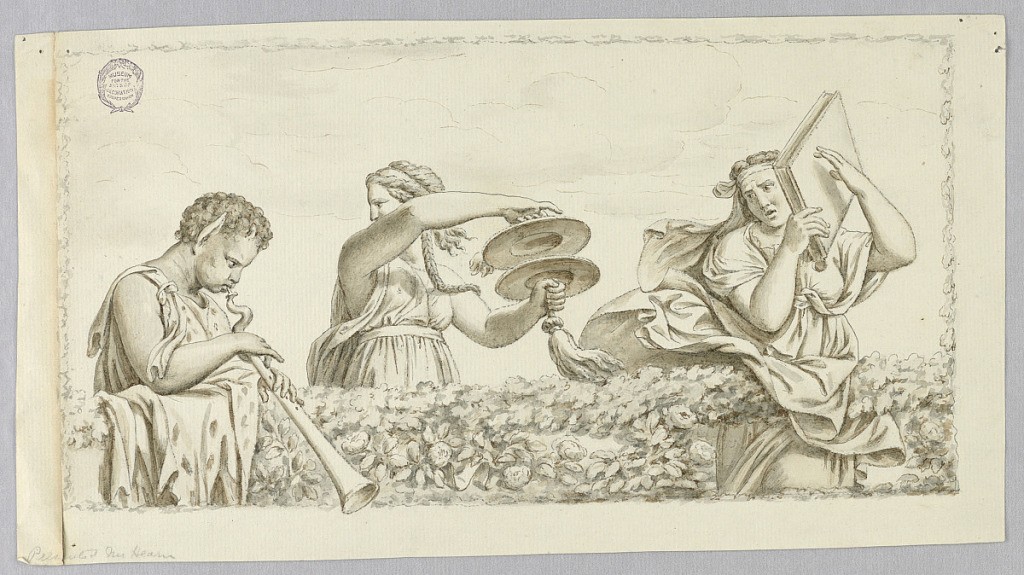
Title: A Satyr Boy Playing Flute, A Girl with Cymbols, a Woman with a Book
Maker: Johann August Nahl The Younger, German, 1752 - 1825
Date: ca. 1781
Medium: Black chalk, brush and brown gray watercolors on paper
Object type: Drawing
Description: Drawing after a fresco devised by Giulio Romano in the Palazzo del Te in Mantua. A satyr boy playing flute, a girl with cymbols, a woman with a book, shown from below behind a hedge. Framed by a garland.